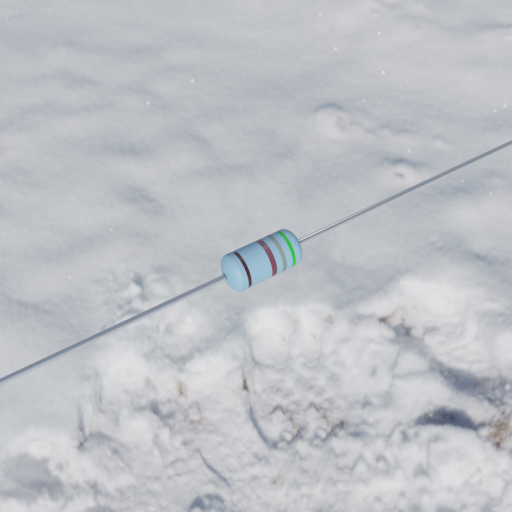
Resistor colour bands (in order): black, brown, gray, green